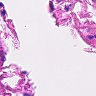
Metastatic tissue present: no